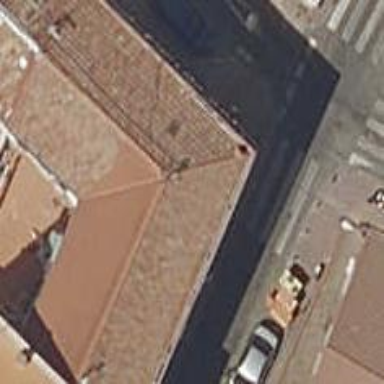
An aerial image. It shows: Bar.